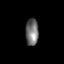
Tissue: skin
Cell type: Epithelial cells
Senescence score: 0.2048
Nuclear area (px): 345
Mean DAPI intensity: 112.096